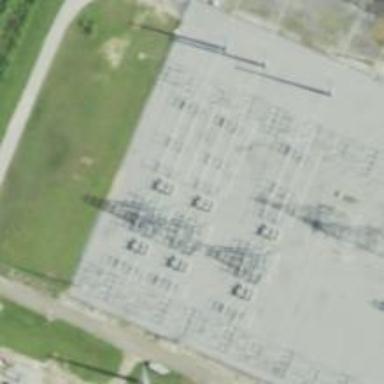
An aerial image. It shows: Switch used for power control.